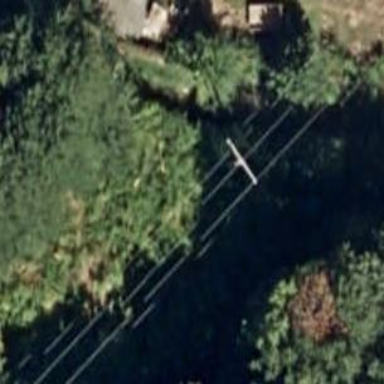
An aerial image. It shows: Power line in the image.